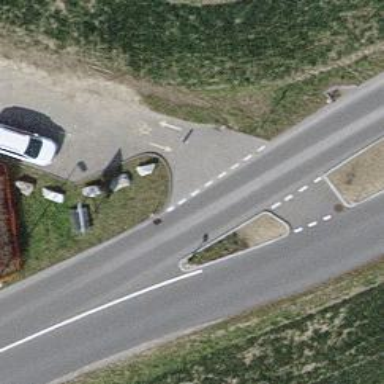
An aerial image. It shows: Bollard.